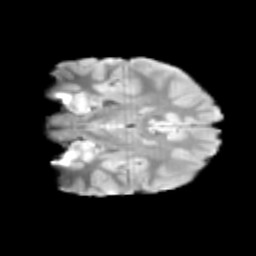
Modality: T2w
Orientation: coronal
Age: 10
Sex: male
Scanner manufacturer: siemens
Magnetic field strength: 3 T
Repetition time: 3.8 s
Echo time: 0.07 s